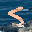
Label: 5